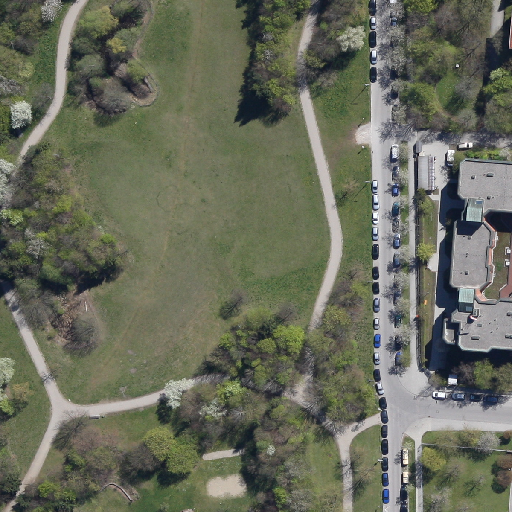
Referring expression: vehicle driving on the road